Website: apple
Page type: review-order
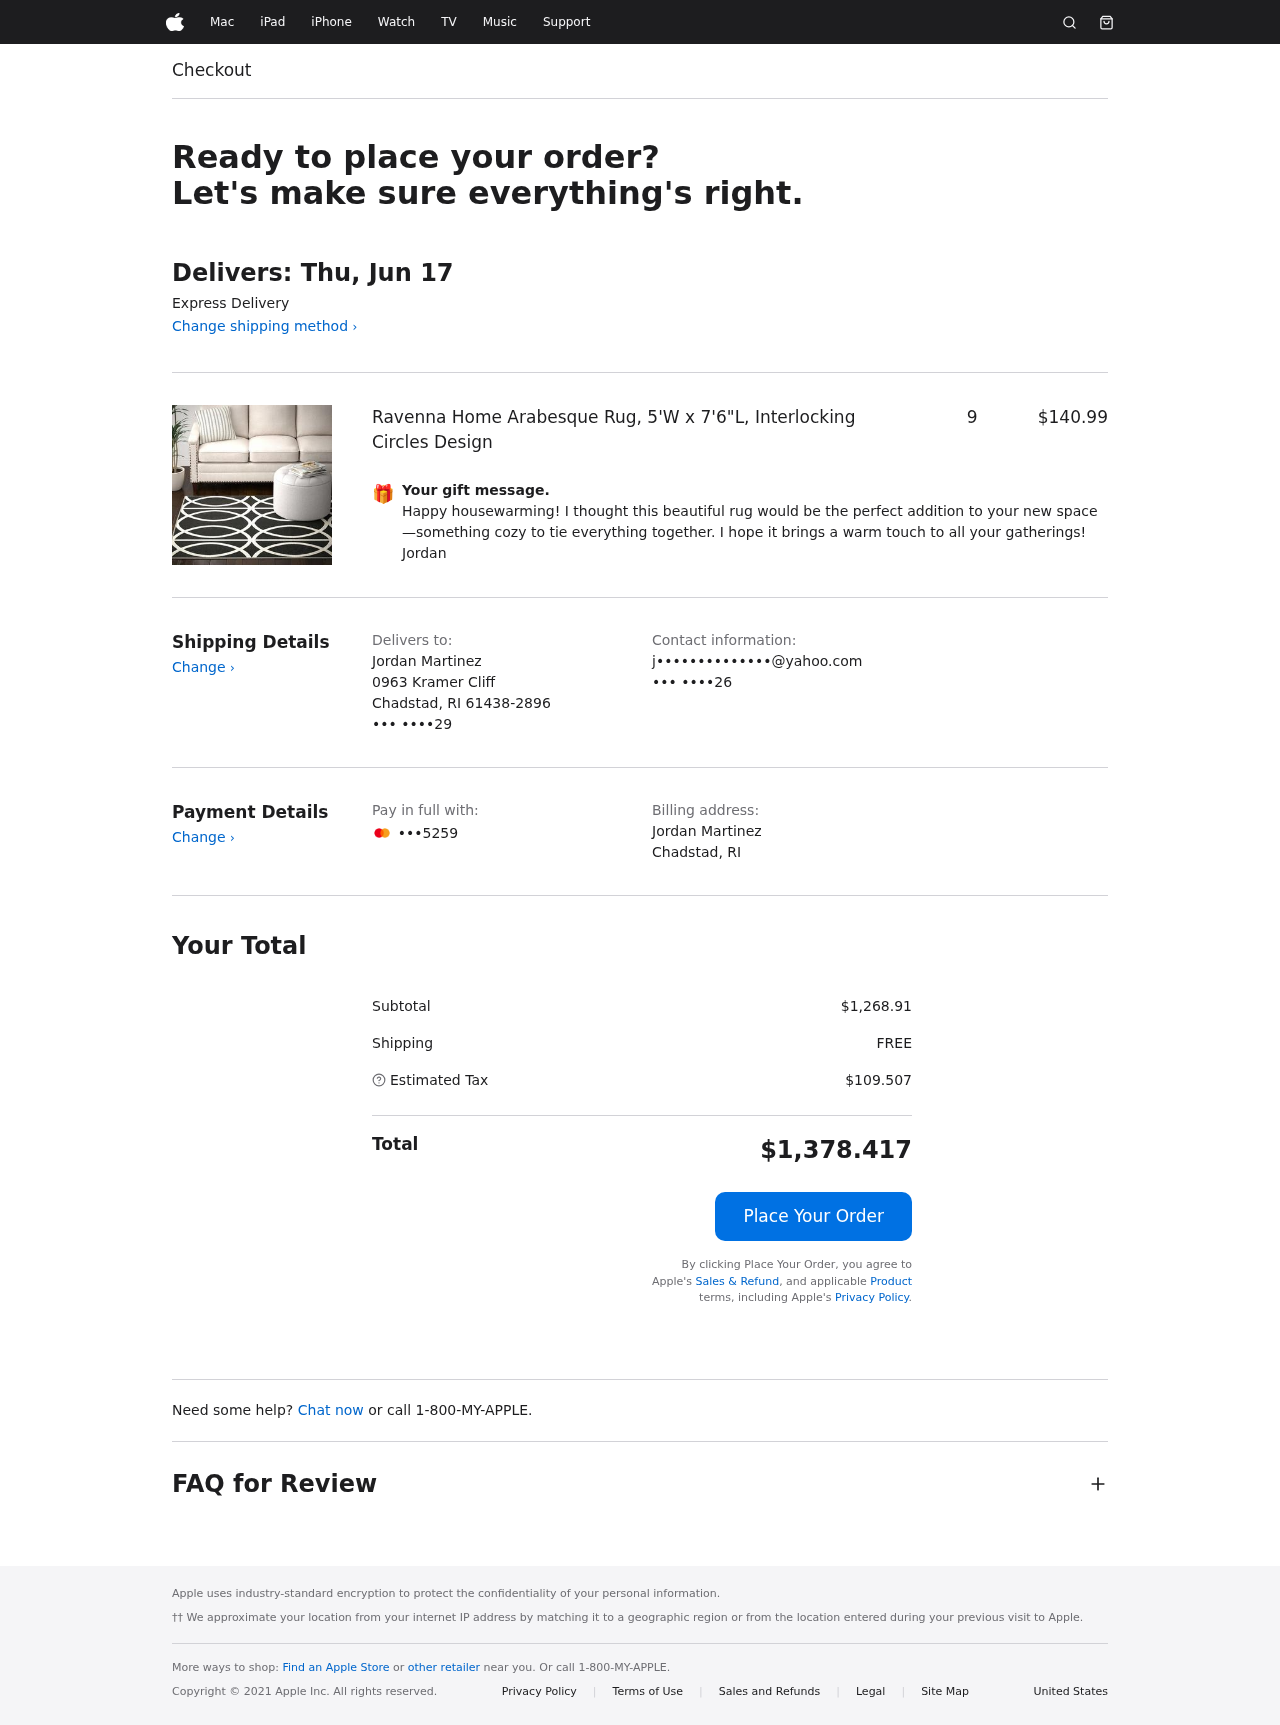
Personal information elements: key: PII_CARD_LAST4
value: •••5259
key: PII_CITY
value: Chadstad
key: PII_EMAIL
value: j••••••••••••••@yahoo.com
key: PII_FULLNAME
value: Jordan Martinez
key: PII_GIFT_MESSAGE
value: Happy housewarming! I thought this beautiful rug would be the perfect addition to your new space—something cozy to tie everything together. I hope it brings a warm touch to all your gatherings! Jordan
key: PII_PHONE
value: ••• ••••29
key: PII_PHONE_ALT
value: ••• ••••26
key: PII_POSTCODE_FULL
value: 61438-2896
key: PII_STATE_ABBR
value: RI
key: PII_STREET
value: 0963 Kramer Cliff
Product elements: key: PRODUCT1_NAME
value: Ravenna Home Arabesque Rug, 5'W x 7'6"L, Interlocking Circles Design
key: PRODUCT1_PRICE
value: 140.99
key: PRODUCT1_QUANTITY
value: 9
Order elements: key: ORDER_DELIVERY_DATE
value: Delivers: Thu, Jun 17
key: ORDER_SUBTOTAL
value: $1,268.91
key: ORDER_SHIPPING_COST
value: FREE
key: ORDER_TAX
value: $109.507
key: ORDER_TOTAL
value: $1,378.417